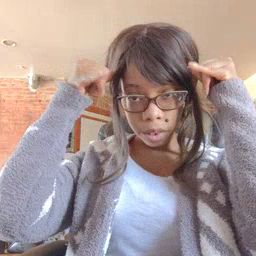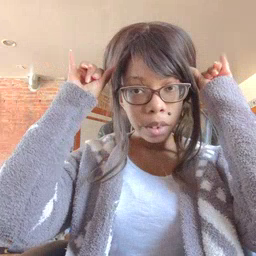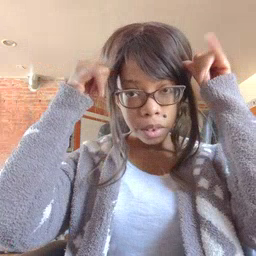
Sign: cow